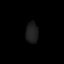
Tissue: lung
Cell type: Fibroblasts
Senescence score: 0.5937
Nuclear area (px): 248
Mean DAPI intensity: 30.294